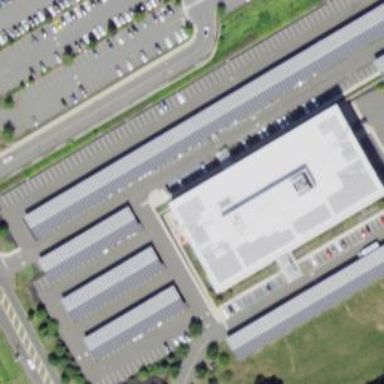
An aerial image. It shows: Solar photovoltaic panel generator on the roof of building.